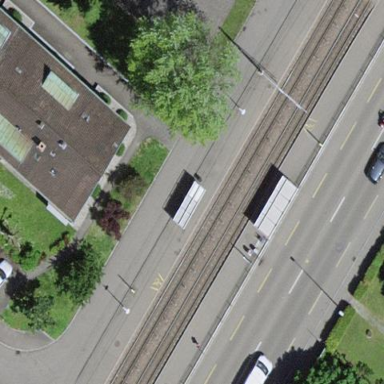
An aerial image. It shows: Platform for public transport with shelter. It is tram platform.